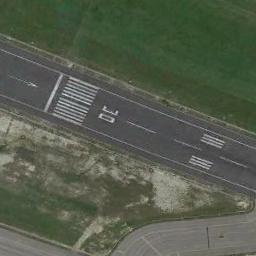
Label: runway